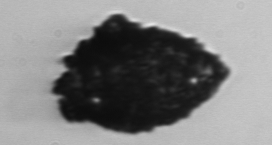
Label: Stenosemella_pacifica